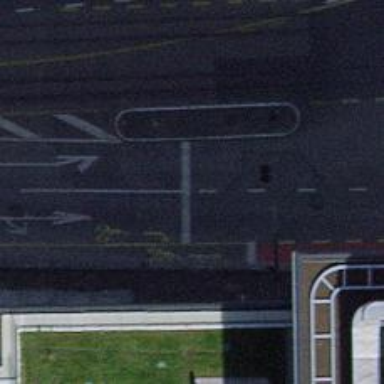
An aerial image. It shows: Road with traffic signals.